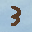
Label: 3